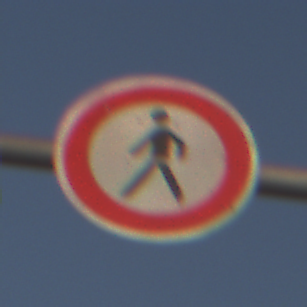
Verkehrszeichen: VerbotFussgaenger
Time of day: SunriseSunset
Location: Outdoor (Nature)
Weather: PartlyCloudy
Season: NotSpecified
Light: Natural